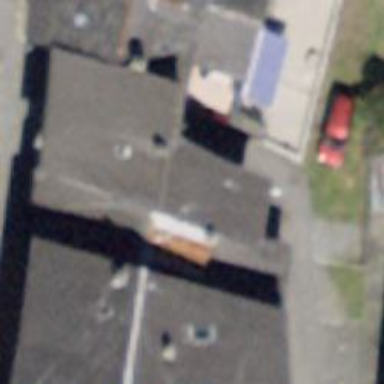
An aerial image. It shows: Terrace building.